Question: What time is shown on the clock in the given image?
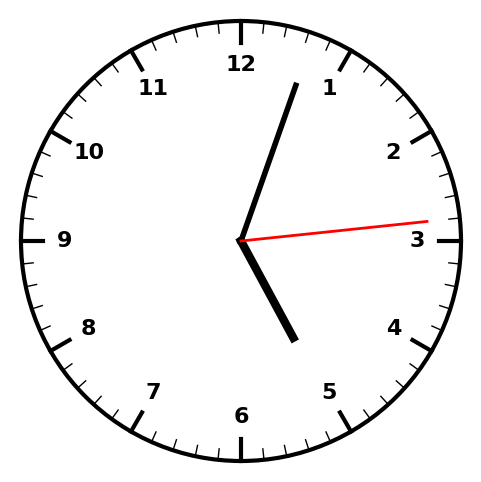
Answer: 05:03:14